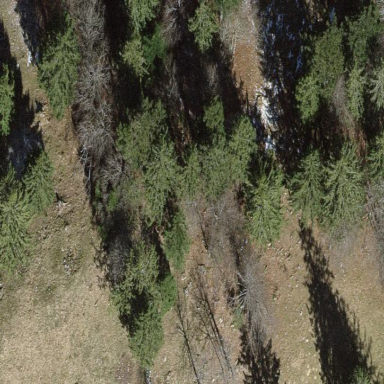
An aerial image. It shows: Mixed forest with various types of leaves.